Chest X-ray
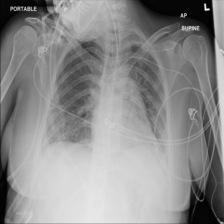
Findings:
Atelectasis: negative
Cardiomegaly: negative
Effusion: negative
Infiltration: negative
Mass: negative
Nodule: negative
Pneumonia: negative
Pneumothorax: negative
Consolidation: negative
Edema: negative
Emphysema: negative
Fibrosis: negative
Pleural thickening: negative
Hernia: negative